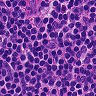
Metastatic tissue present: no